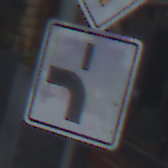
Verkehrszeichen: VerlaufVorfahrtsstrasse5
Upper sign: Vorfahrtsstrasse
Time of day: MorningAfternoon
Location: Outdoor (Urban)
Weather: Overcast
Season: NotSpecified
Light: Natural